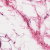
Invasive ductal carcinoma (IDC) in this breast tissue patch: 0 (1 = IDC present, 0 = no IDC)